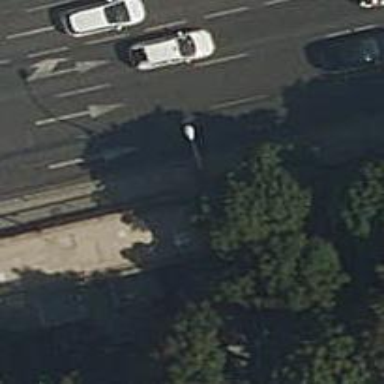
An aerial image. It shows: Subway entrance.